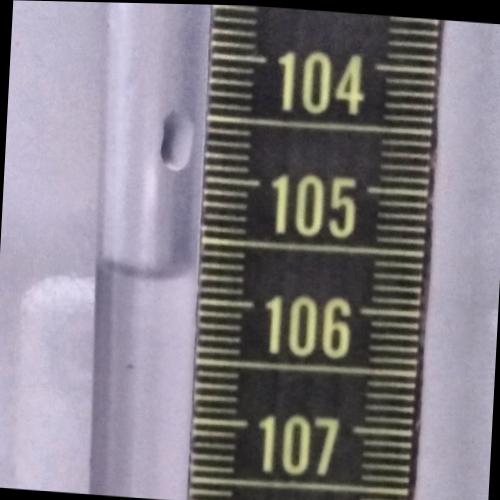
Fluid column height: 105.8 cm